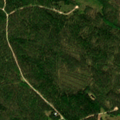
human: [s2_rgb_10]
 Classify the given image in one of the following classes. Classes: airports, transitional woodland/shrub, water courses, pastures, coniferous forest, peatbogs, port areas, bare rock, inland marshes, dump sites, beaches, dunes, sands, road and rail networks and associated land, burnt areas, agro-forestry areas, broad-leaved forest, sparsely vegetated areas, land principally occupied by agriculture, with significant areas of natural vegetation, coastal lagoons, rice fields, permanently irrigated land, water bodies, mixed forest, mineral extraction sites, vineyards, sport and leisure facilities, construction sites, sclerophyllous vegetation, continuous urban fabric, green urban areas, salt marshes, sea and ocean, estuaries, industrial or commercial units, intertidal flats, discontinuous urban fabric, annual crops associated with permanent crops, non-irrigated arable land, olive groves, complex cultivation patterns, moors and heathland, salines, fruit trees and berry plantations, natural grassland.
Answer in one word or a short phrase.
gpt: coniferous forest, mixed forest